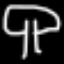
Label: mushroom